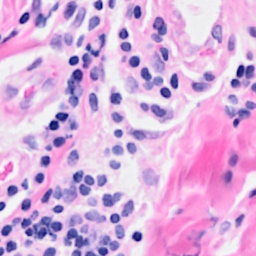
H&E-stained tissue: Breast